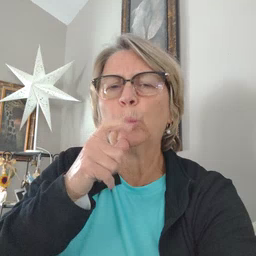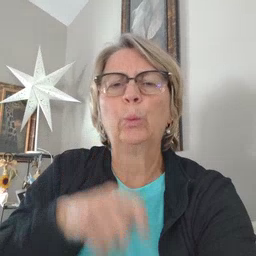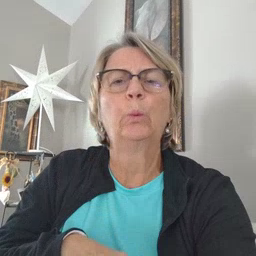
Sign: who